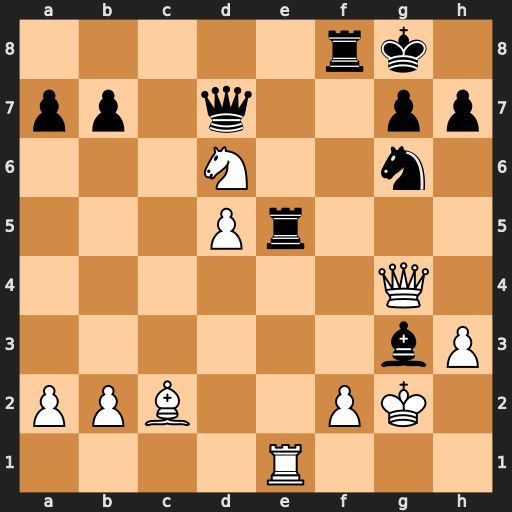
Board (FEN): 5rk1/pp1q2pp/3N2n1/3Pr3/6Q1/6bP/PPB2PK1/4R3
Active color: w
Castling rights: -
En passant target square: -
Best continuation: Qxd7 Rxe1 Kxg3